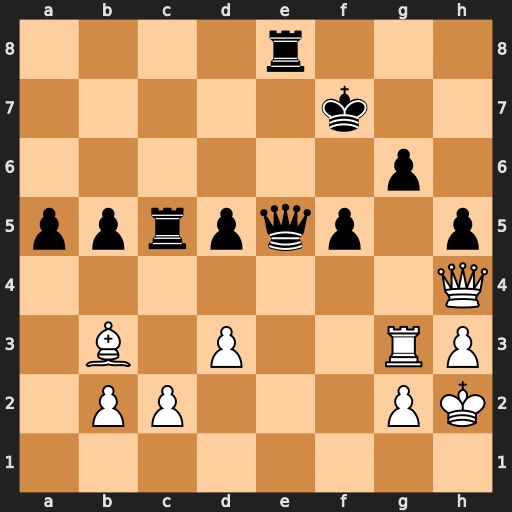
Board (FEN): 4r3/5k2/6p1/pprpqp1p/7Q/1B1P2RP/1PP3PK/8
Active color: w
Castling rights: -
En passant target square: -
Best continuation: d4 Qf6 Qxf6+ Kxf6 dxc5